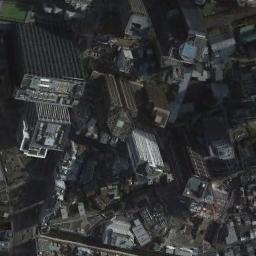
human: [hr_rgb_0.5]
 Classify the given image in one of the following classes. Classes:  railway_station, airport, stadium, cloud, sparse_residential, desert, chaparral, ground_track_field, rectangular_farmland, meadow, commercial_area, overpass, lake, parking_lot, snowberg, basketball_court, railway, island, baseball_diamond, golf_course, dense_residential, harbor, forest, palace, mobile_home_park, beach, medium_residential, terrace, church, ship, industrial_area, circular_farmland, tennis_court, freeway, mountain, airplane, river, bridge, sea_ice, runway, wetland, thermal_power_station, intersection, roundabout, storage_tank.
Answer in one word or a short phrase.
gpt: commercial_area